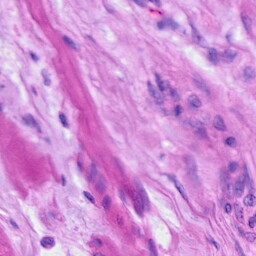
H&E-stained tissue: Ovarian